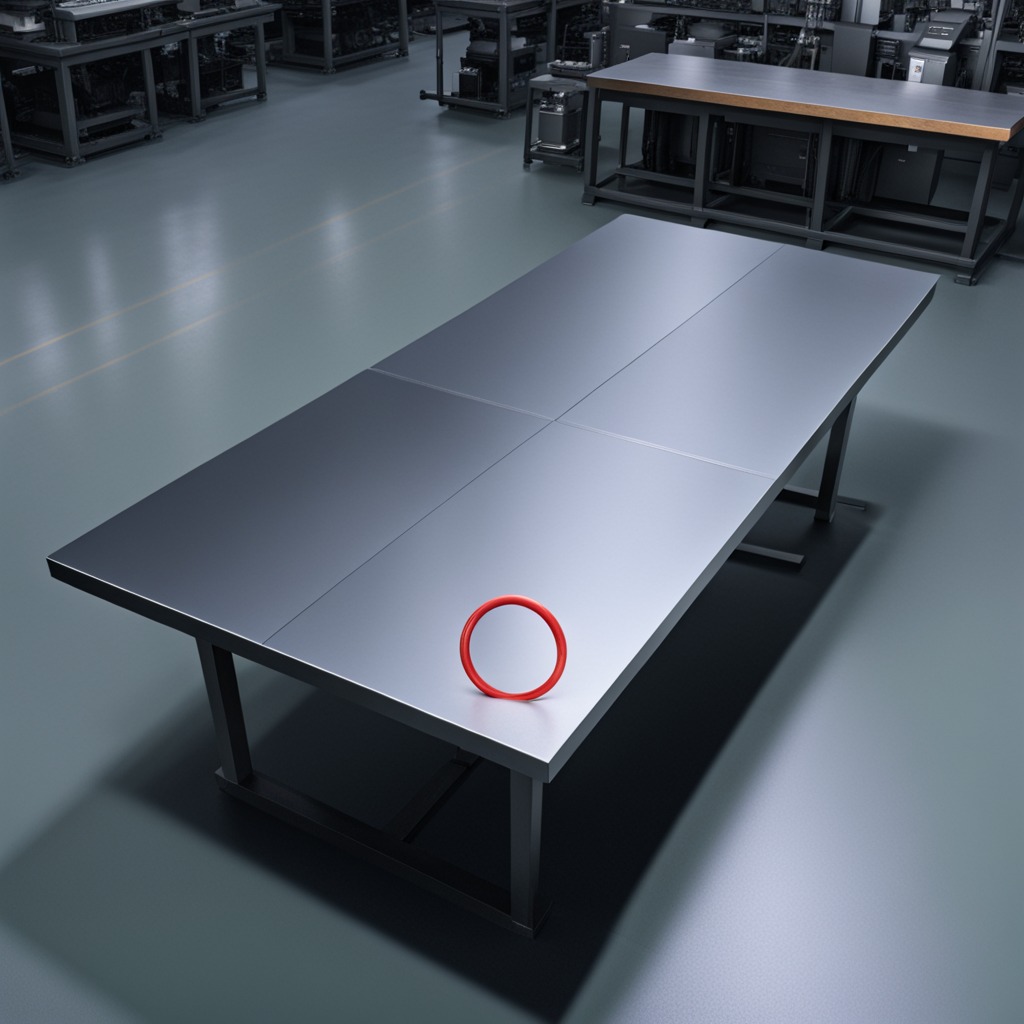
A rubber O-ring is lying on the tabletop.